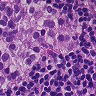
Metastatic tissue present: yes